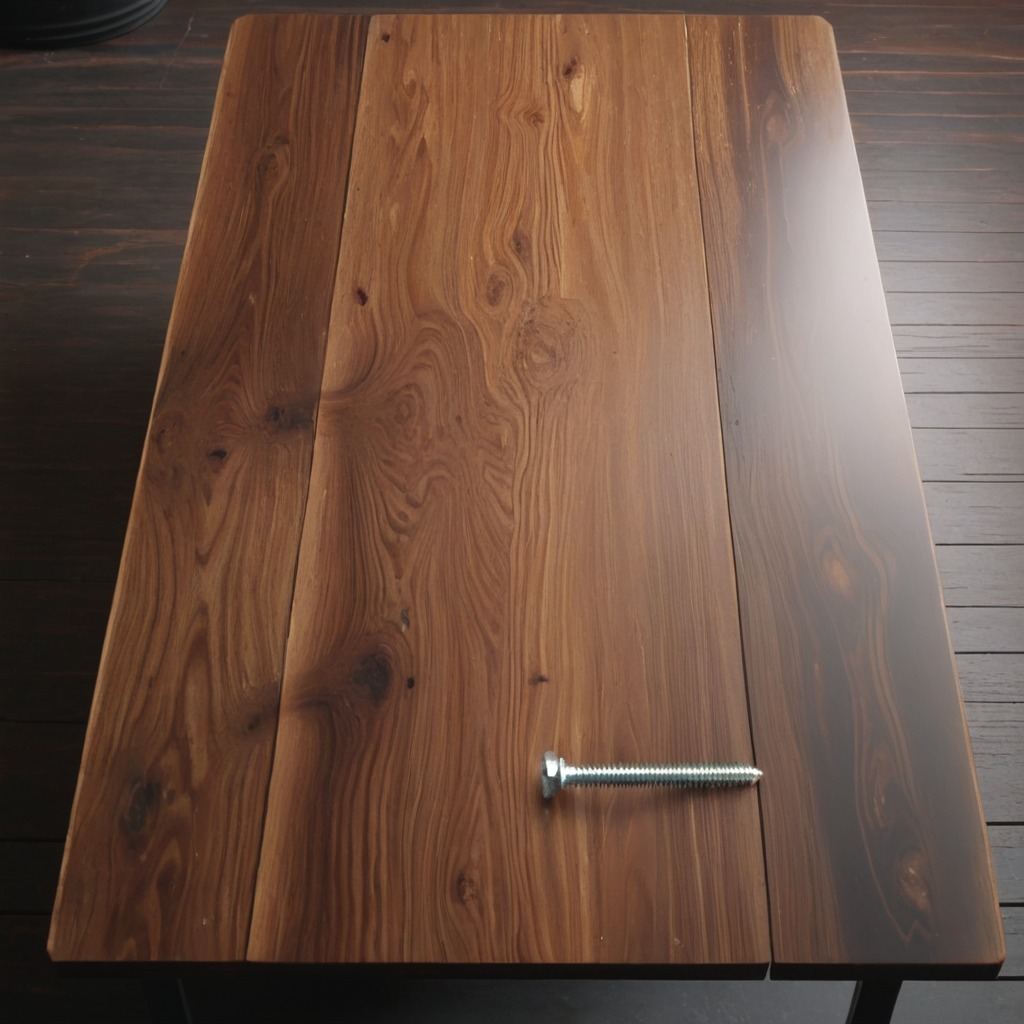
A metal screw lies on an oil-spilled wooden table in a vintage motorcycle garage.